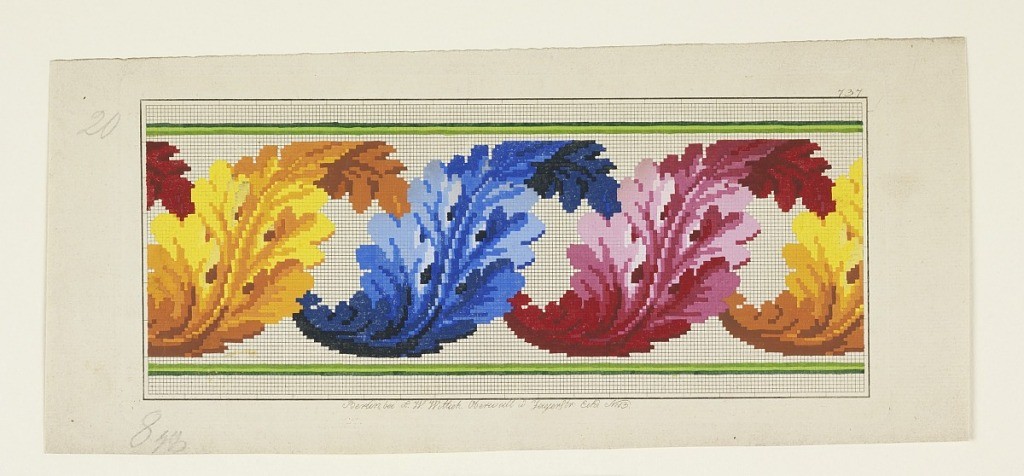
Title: Design for Berlin Wool Work
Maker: L. W. Wittich, Berlin, Germany
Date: ca. 1860
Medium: Brush and gouache on pre-printed squared paper
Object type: Drawing
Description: Design for wool-work on squared paper.  Acanthus leaf scroll in yellow, blue, rose.